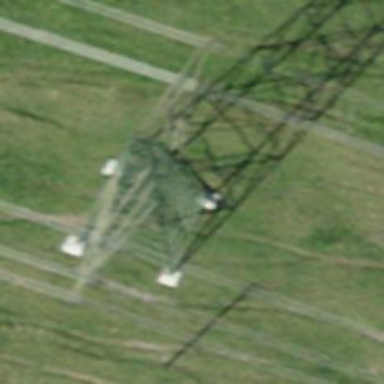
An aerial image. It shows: Power tower.